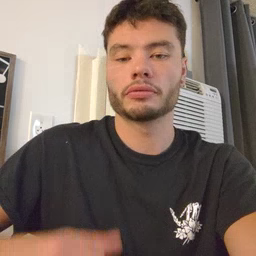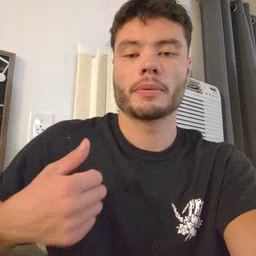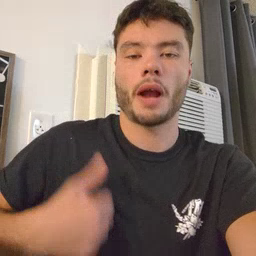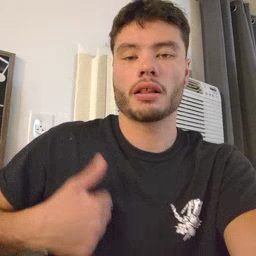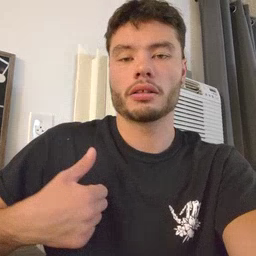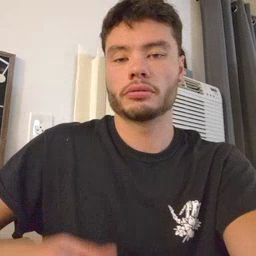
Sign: bath